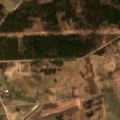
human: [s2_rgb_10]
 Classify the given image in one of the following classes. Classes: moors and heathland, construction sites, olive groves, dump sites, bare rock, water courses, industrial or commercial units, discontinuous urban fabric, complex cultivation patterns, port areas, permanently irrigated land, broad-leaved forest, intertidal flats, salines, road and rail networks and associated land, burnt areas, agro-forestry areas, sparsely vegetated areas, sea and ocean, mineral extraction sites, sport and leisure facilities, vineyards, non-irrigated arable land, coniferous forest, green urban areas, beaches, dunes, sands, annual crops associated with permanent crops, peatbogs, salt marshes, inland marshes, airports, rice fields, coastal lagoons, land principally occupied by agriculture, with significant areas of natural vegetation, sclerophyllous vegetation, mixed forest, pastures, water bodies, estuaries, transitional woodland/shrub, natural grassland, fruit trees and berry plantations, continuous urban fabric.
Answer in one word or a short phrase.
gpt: non-irrigated arable land, pastures, complex cultivation patterns, coniferous forest, mixed forest, transitional woodland/shrub